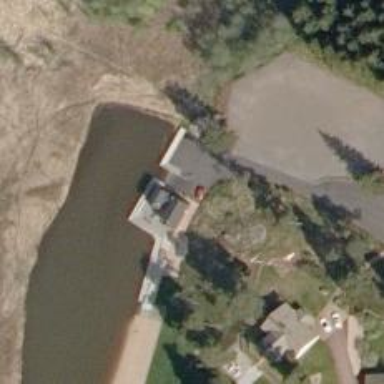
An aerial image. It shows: Asphalt service road leading to slipway in leisure land area.